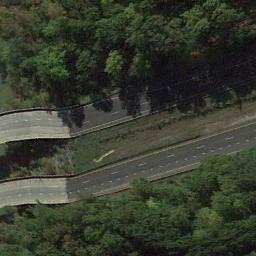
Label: freeway